The image is an STFT spectrogram (time versus frequency) of a rotating-machine vibration signal. What is the most likely rotor condition (normal, misalignment, unbalance, looseness)?
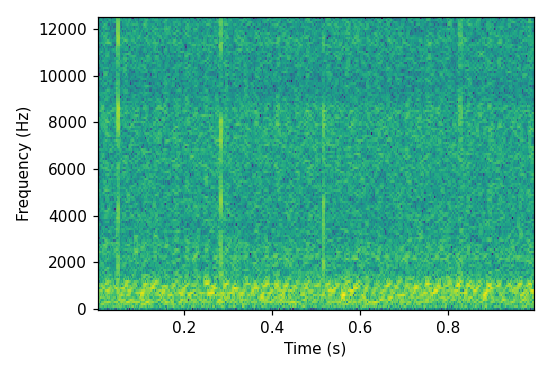
Answer: unbalance